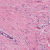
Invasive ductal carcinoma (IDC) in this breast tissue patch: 0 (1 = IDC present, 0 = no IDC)